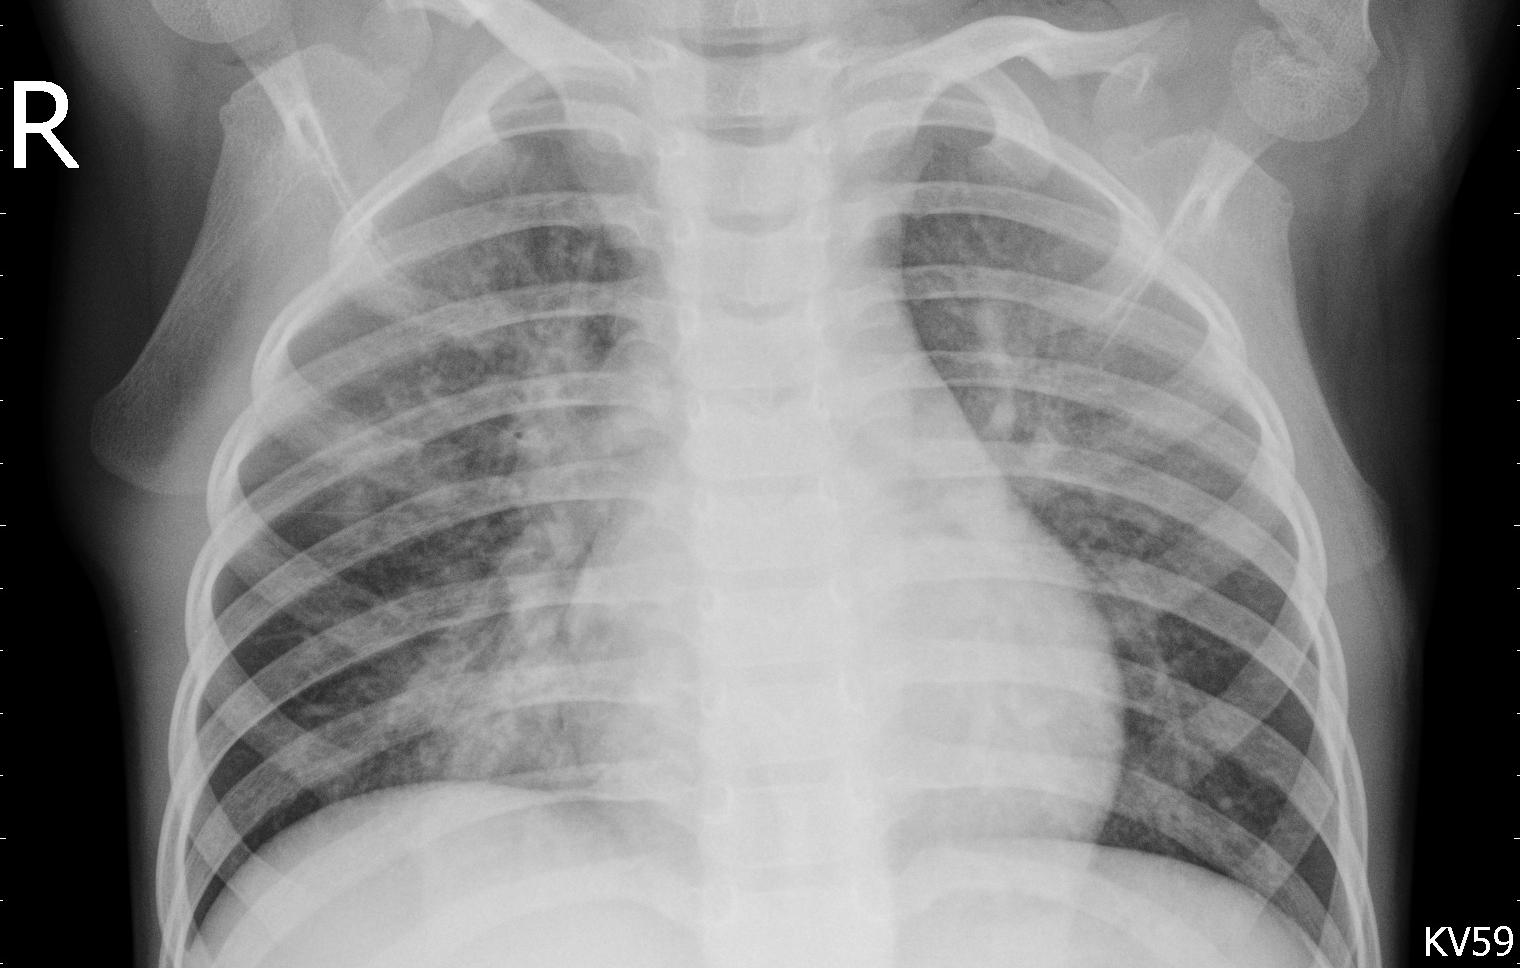
Diagnosis: PNEUMONIA